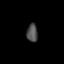
Tissue: lung
Cell type: T cells
Senescence score: 0.1796
Nuclear area (px): 191
Mean DAPI intensity: 79.33